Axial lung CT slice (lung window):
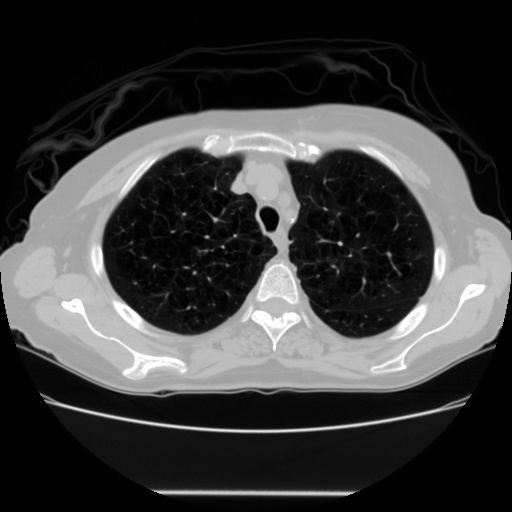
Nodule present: no